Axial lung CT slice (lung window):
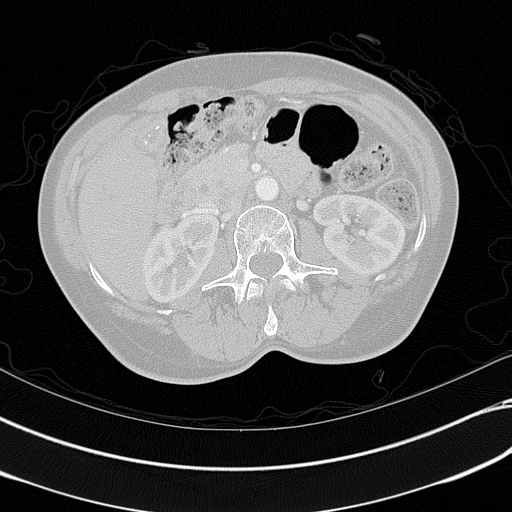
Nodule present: no